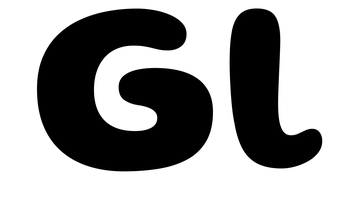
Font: Gluten_Bold